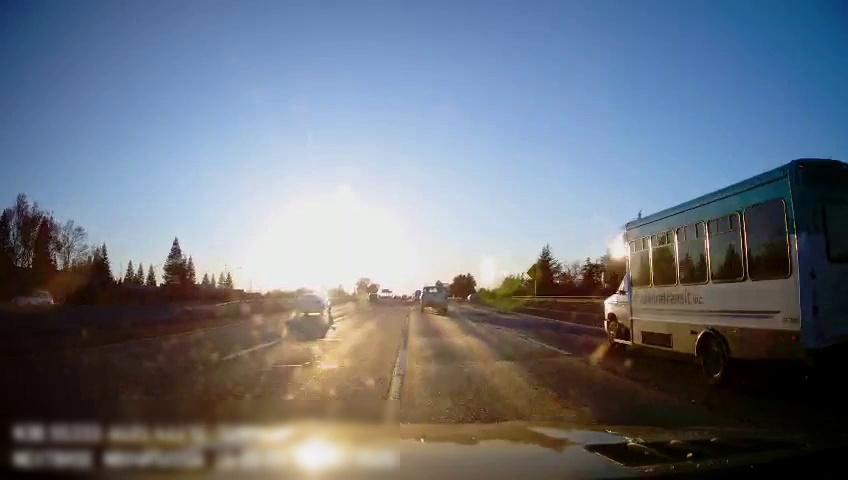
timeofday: Day
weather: Sunny
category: Drivable Space
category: Vehicles | SUV
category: Vehicles | Car
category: Vehicles | SUV
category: Vehicles | Bus
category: Vehicles | Car
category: Vehicles | Car
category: Lanes | Alternate Lane
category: Lanes | Alternate Lane
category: Lanes | Current Lane
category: Lanes | Current Lane
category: Lanes | Alternate Lane
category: Traffic | Signs